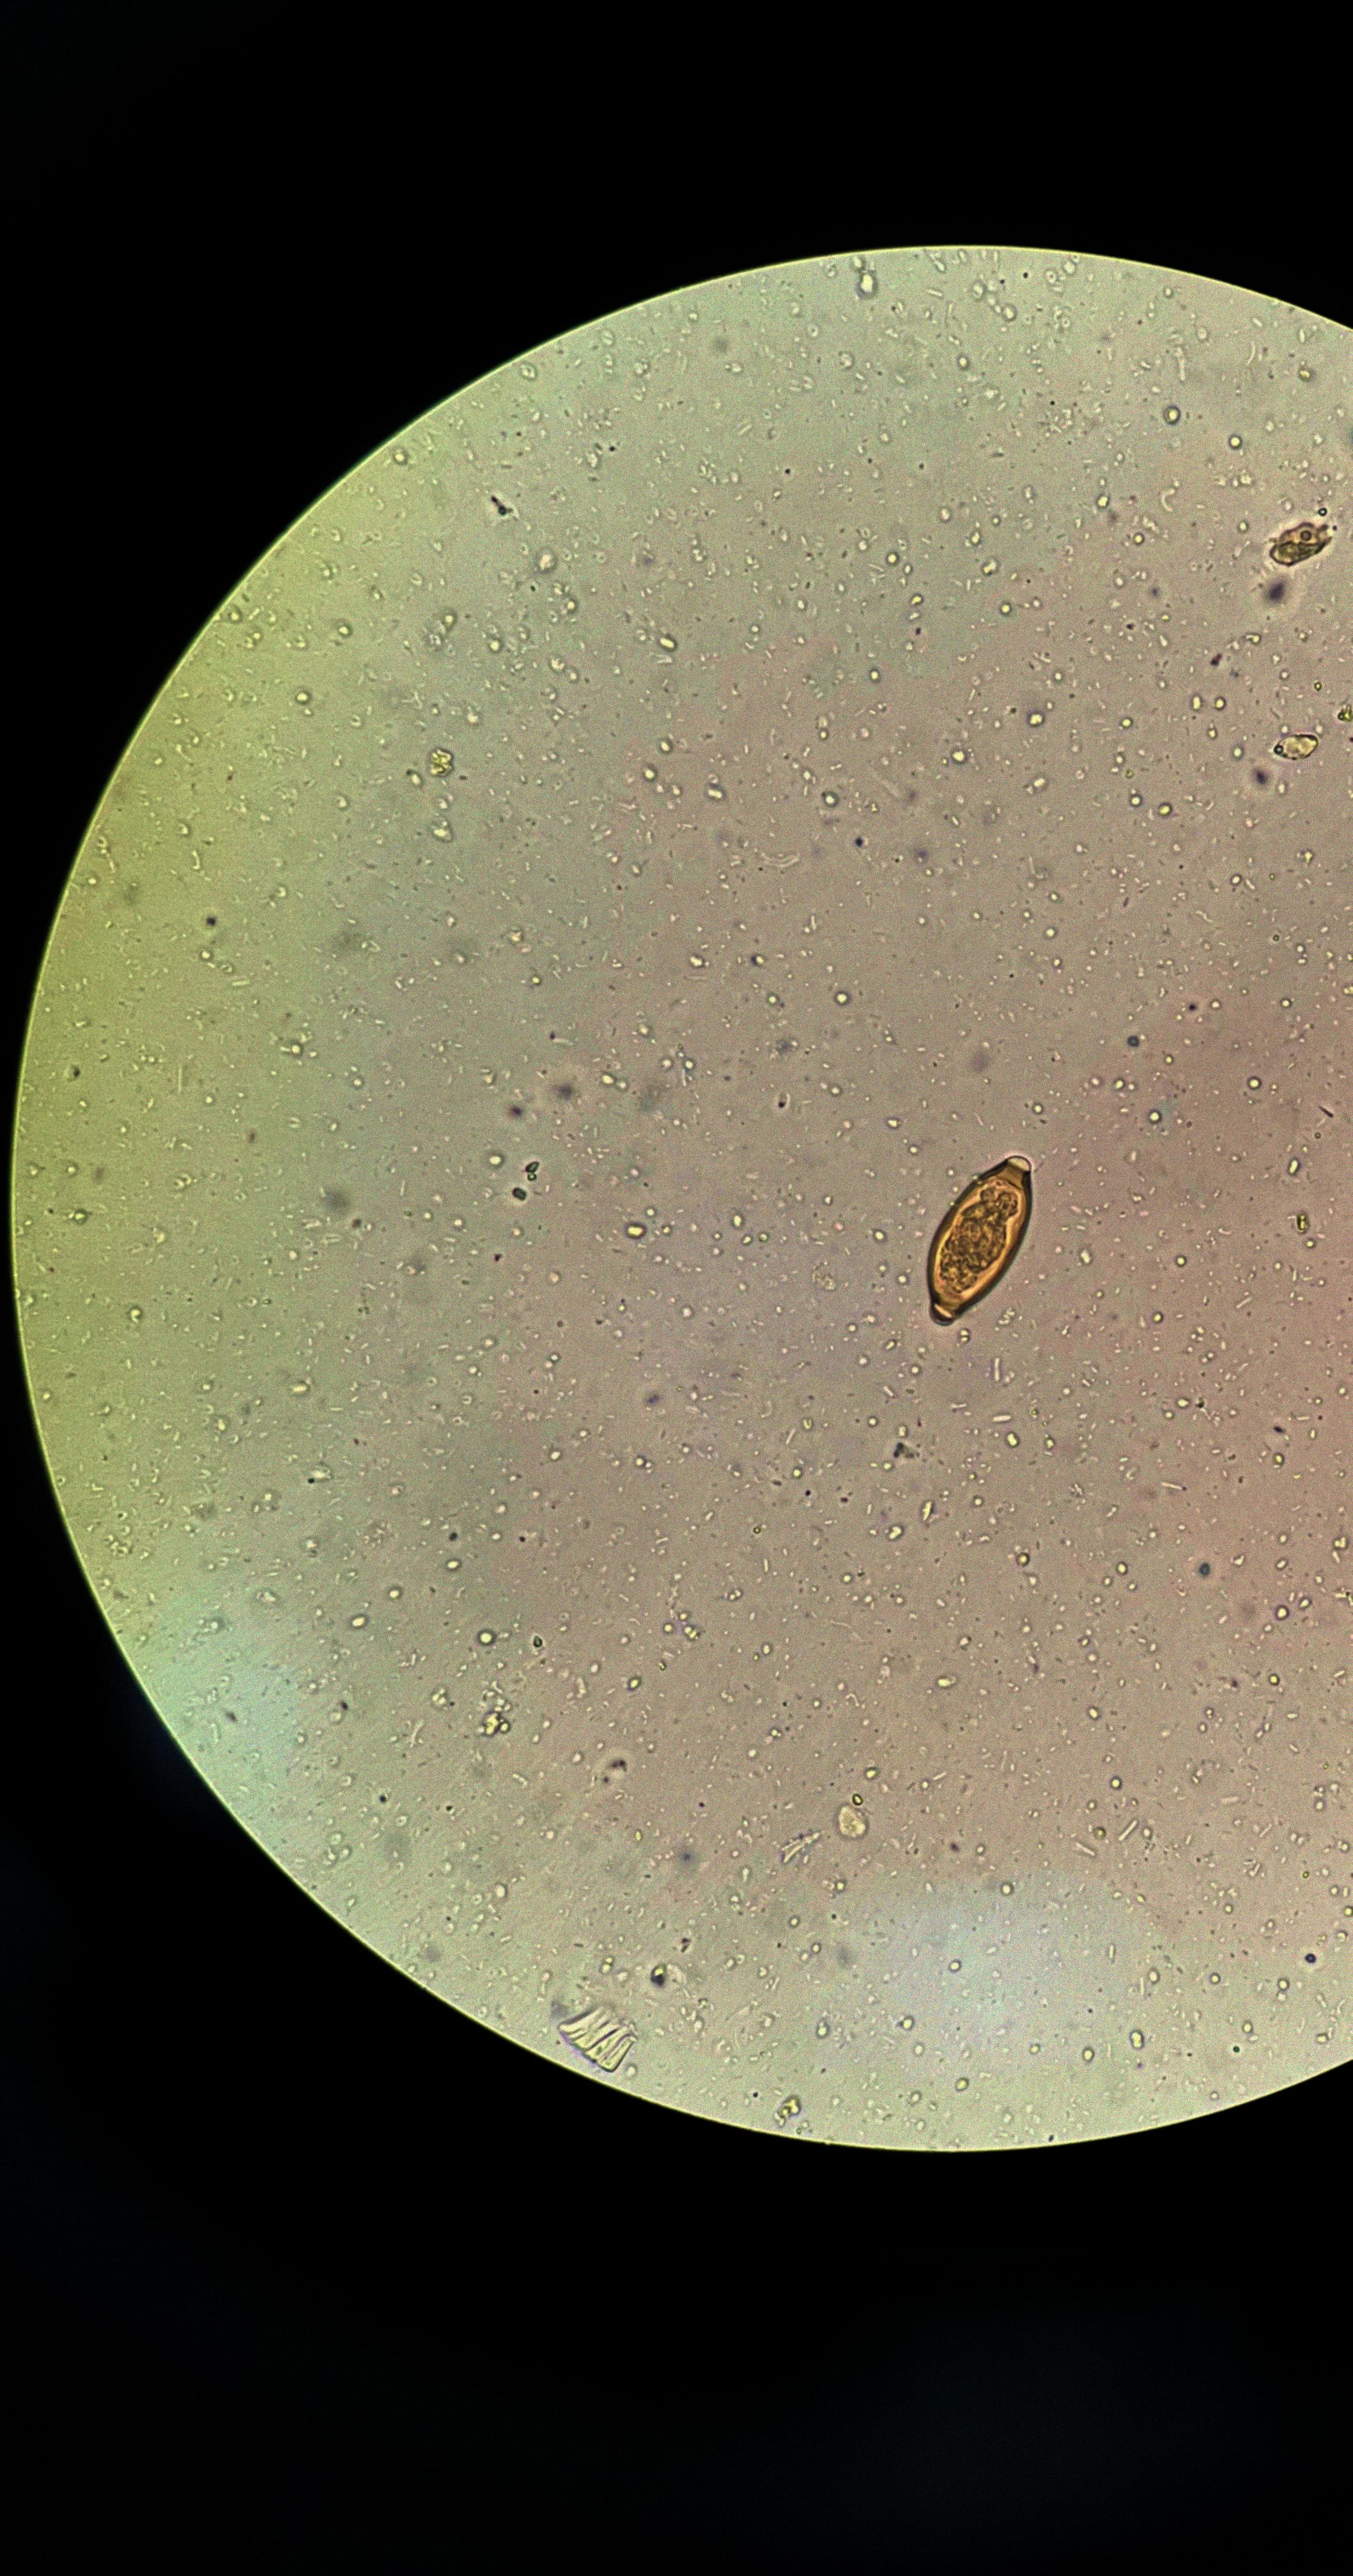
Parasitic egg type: Trichuris trichiura